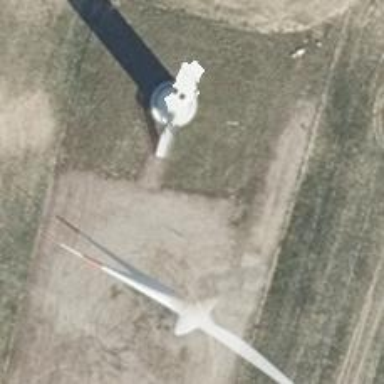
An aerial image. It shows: Wind power generator with horizontal axis wind turbine manufactured by Vestas.